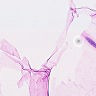
Metastatic tissue present: no